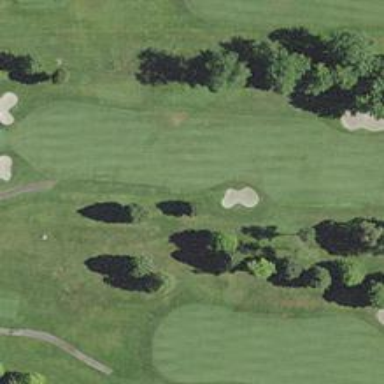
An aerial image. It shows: Golf hole.